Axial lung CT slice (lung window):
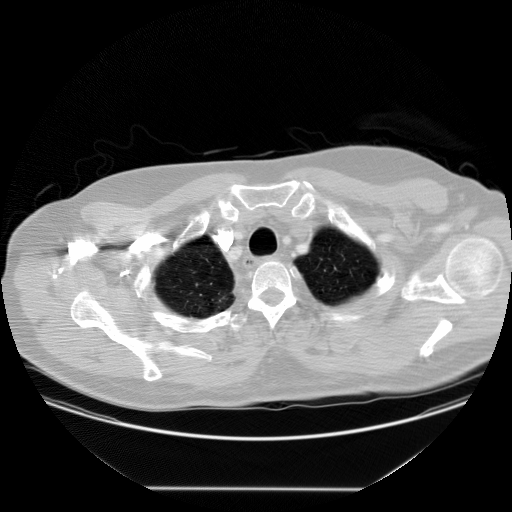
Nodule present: no